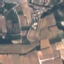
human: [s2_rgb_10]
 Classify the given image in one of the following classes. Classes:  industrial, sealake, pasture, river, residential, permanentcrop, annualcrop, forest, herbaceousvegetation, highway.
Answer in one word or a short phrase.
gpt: PermanentCrop